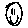
Label: smiley face